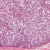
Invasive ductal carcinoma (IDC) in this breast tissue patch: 0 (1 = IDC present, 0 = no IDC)